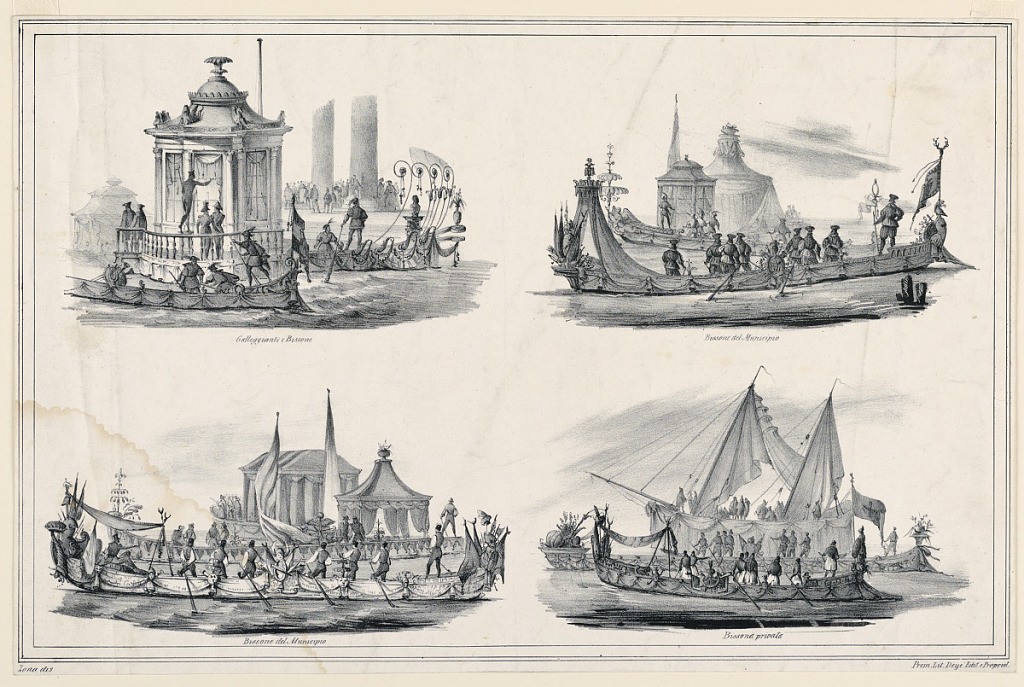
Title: Design for Four Gondolas
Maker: Antonio Zona, Italian, 1813 - 1892
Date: ca. 1850
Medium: Lithograph on paper
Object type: Print
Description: Four separate designs for festival gondolas of which most are carrying pavilions and decorated with draperies. Inscriptions under each design.